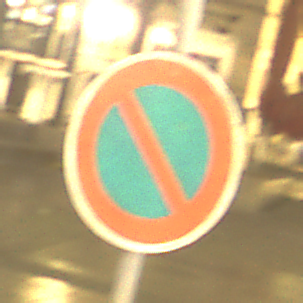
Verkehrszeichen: EingeschraenktesHalteverbot
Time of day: Night
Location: Outdoor (Urban)
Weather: Overcast
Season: NotSpecified
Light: Artificial